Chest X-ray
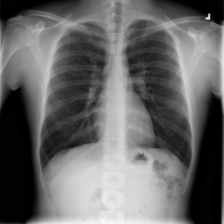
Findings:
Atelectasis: negative
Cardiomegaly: negative
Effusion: negative
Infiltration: positive
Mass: negative
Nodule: negative
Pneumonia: negative
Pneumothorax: negative
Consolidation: negative
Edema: negative
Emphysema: negative
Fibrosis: negative
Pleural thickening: negative
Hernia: negative